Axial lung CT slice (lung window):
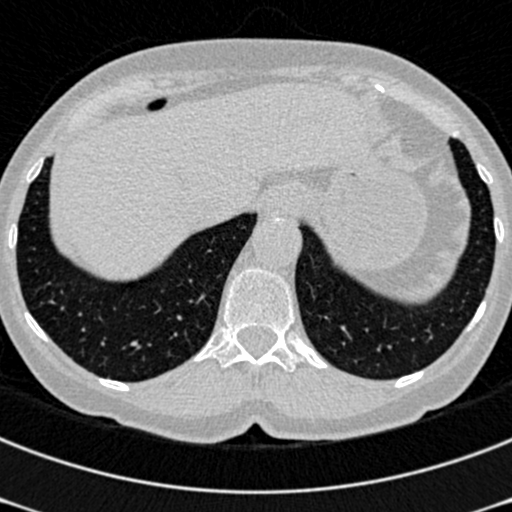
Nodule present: no